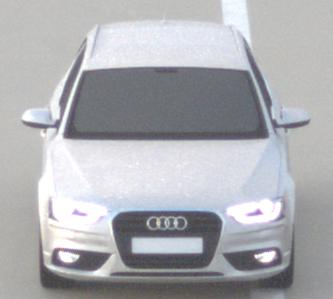
Make: Audi
Model: A4 Avant 1.8 TFSI
Detailed model: A4 (B8) Avant
Model produced from: 2012/02
Model produced until: 2015/04
Doors: 5
Color: white
Road condition: dry road
Daytime: sunrise or sunset
Contrast: low contrast